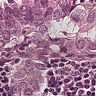
Metastatic tissue present: yes